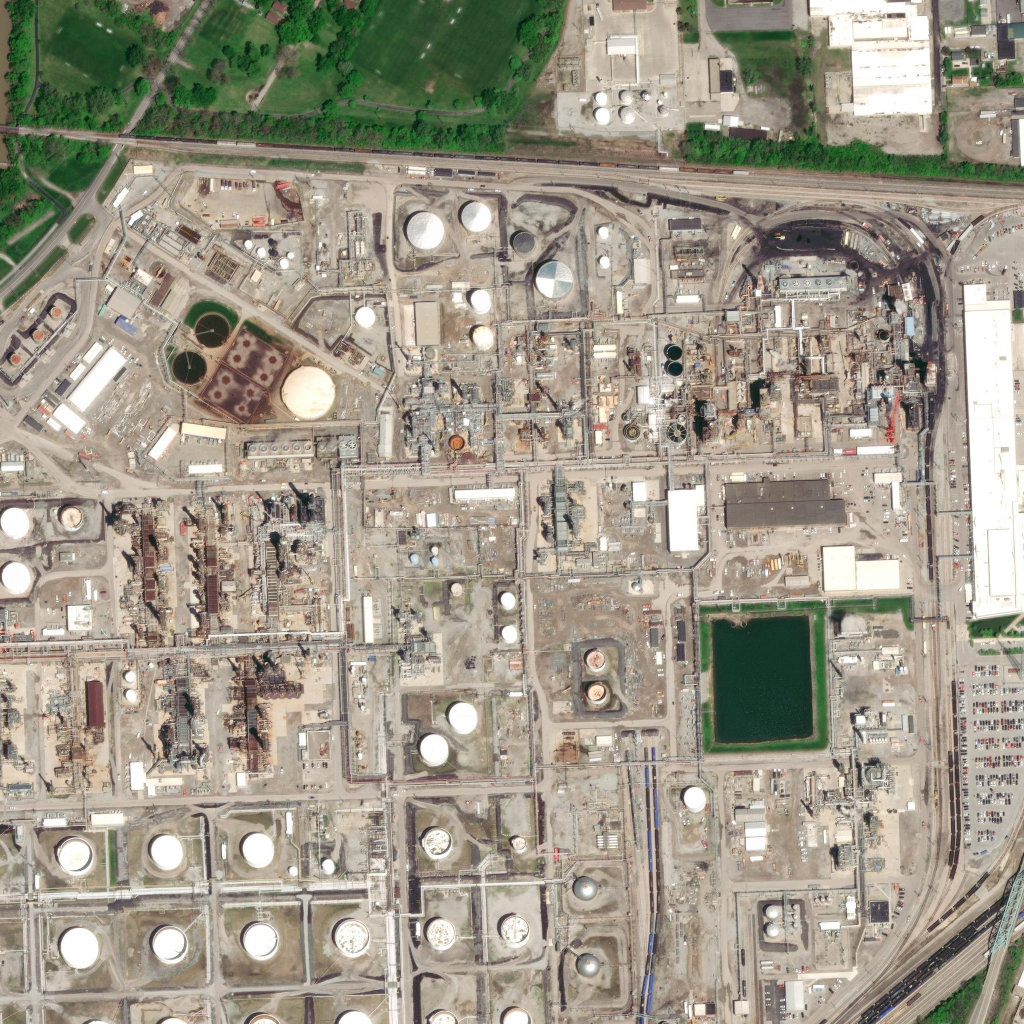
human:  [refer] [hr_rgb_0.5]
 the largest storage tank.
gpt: <box>[[27, 35, 32, 41, 0]]</box>